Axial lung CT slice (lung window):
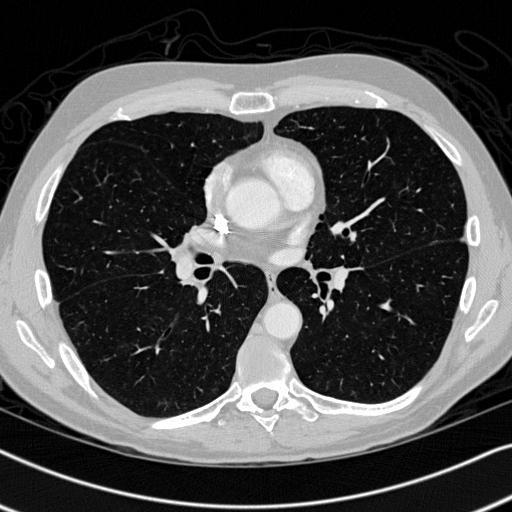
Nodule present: no